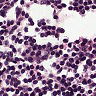
Metastatic tissue present: no